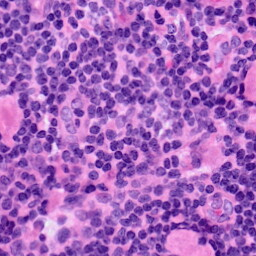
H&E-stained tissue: LymphNode